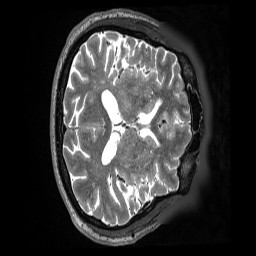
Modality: T2w
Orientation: axial
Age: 65
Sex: male